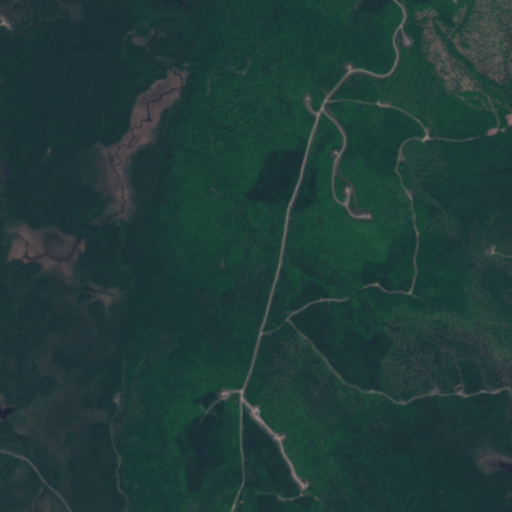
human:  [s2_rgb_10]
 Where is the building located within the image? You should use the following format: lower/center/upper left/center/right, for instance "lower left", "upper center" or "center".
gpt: The building is located in the center of the image.
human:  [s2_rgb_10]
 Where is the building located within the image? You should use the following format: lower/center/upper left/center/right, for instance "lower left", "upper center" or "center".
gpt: The building is located in the center of the image.
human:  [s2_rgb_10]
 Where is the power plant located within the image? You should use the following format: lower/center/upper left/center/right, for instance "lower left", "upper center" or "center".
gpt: There is no power plant in the image.